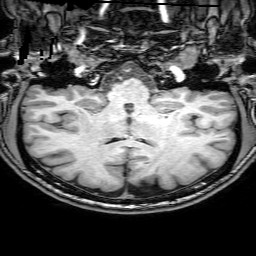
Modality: T1w
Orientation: sagittal
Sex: male
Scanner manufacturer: philips
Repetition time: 0.008128 s
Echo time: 0.00373 s